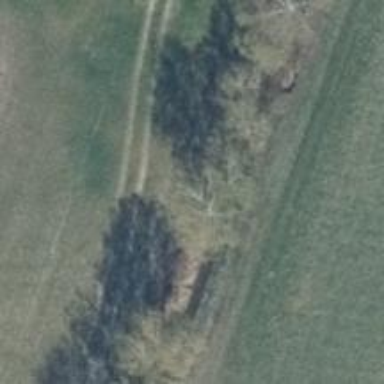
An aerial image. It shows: Hunting stand.